Question: So imagine we have a full screen browser opened our page. So it ocupates all screen space.
we have some buttons for openng pop ups when user wants with code like:
'''
<hr> <ul>
<li><FORM><INPUT class="eButton" type="button" value="georg" onClick="window.open('./georg.flv?action=read','georg','width=400,height=200,left=0,top=100,screenX=0,screenY=100')"></FORM></li>
<li><FORM><INPUT class="eButton" type="button" value="vasia" onClick="window.open('./vasia.flv?action=read','vasia','width=400,height=200,left=400,top=100,screenX=400,screenY=100')"></FORM></li>
</ul> <hr>
'''
When user will click on one pop up will be created on top of window on which he clicked.
But when he will want to create a new one he will click on his full screen window with buttons and that window will owerlay created previosly pop up.
But If we want something like: (which here I created manually)

Where all our pop ups are on top. What shall we do? an JS functions that could help?
Windows with streams should be not inside main page. they should be stand alone.
Here point isto change main page code so to controll that all popups are on top.
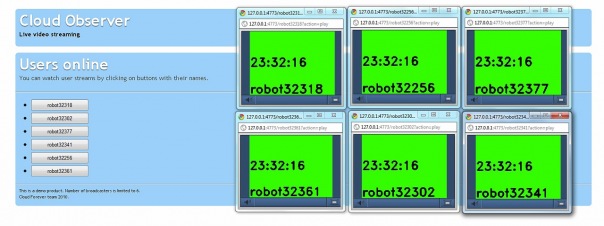
Answer: Get your JavaScript code out of the markup (yeck!). Grab the handle to the window and use focus or blur.
'''
<script>
openWin = function(name){
var win = window.open('./'+name+'.flv?action=read', name, 'width=400, height=200, left=0, top=100';
win.focus() // on top
win.blur() // on bottom - this may not work, you may need to focus the current window:
window.focus();
}
</script>
<FORM><INPUT type="button" value="georg" onClick="openWin(this.value);"></FORM>
'''